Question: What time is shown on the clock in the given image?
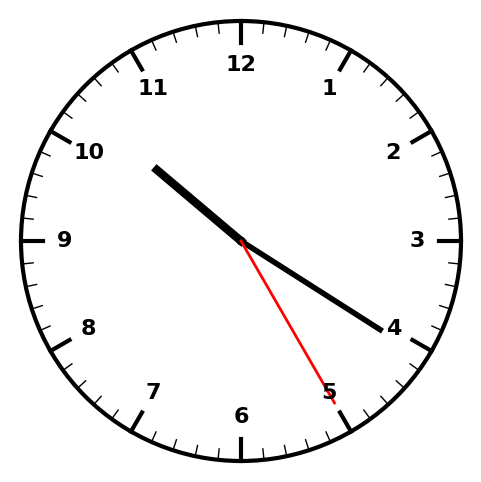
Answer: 10:20:25